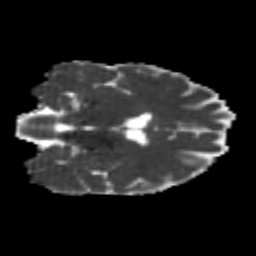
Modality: MD
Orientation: coronal
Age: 22
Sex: female
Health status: healthy
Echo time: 0.074 s